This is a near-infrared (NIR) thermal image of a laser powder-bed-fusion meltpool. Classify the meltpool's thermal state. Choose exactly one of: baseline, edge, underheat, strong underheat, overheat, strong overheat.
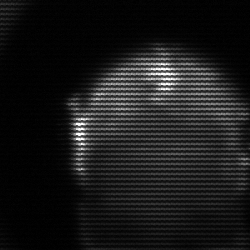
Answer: edge